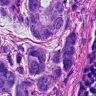
Metastatic tissue present: yes